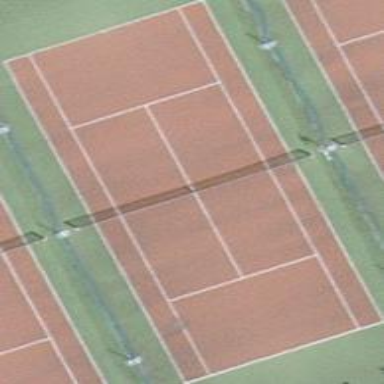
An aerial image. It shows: Tennis court on pitch designated for leisure land.